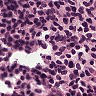
Metastatic tissue present: no